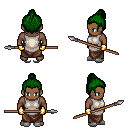
a pixel art fantasy rpg character, male body template, human, dark skin, white tunic, robe skirt, green short topknot hairstyle, gold gloves, white slippers, spear, four views (front, back, left, right), 2x2 character sprite sheet, small pixel art, hard edges, no anti-aliasing